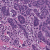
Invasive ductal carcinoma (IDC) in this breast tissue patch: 1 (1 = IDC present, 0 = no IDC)